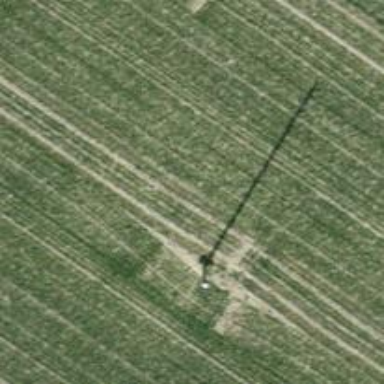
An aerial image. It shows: Power pole.